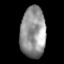
Tissue: lung
Cell type: Epithelial cells
Senescence score: 0.1169
Nuclear area (px): 1266
Mean DAPI intensity: 147.481